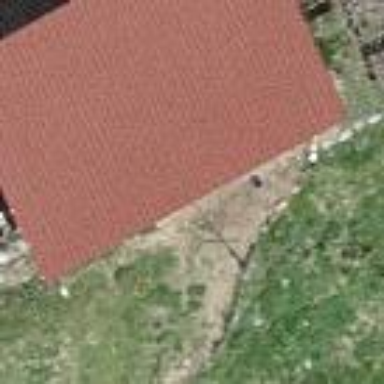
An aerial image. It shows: Farm building.